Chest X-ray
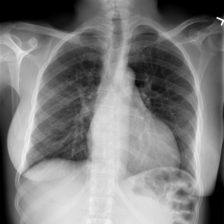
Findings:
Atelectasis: negative
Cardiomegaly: positive
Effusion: positive
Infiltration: negative
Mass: negative
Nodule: negative
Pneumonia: negative
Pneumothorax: negative
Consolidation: negative
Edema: negative
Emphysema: negative
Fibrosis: negative
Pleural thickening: negative
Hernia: negative